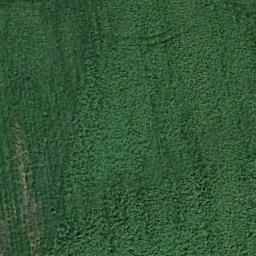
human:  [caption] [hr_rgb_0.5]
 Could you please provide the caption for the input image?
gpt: The entire image is dominated by grass .

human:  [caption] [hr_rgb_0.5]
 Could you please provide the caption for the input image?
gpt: This meadow has dense grasses and part of the meadow is relatively sparse .

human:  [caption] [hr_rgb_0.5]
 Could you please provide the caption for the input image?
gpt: The meadow is dense but uneven .

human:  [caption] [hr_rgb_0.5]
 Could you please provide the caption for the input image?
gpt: A large lush green meadow covered with green grass .

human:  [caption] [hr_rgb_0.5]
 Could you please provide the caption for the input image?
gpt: A dense meadow with many green grass .